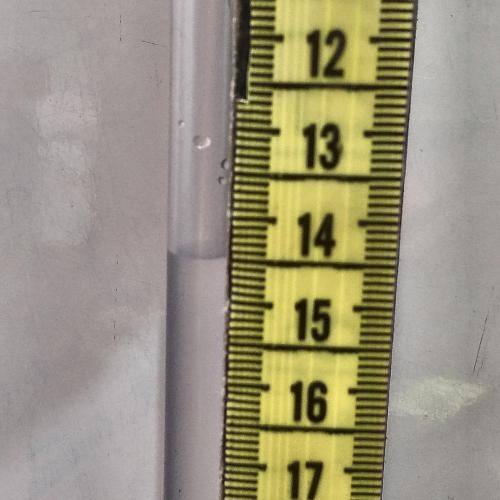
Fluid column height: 14.5 cm